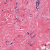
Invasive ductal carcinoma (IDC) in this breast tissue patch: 0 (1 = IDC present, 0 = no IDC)